Chest X-ray:
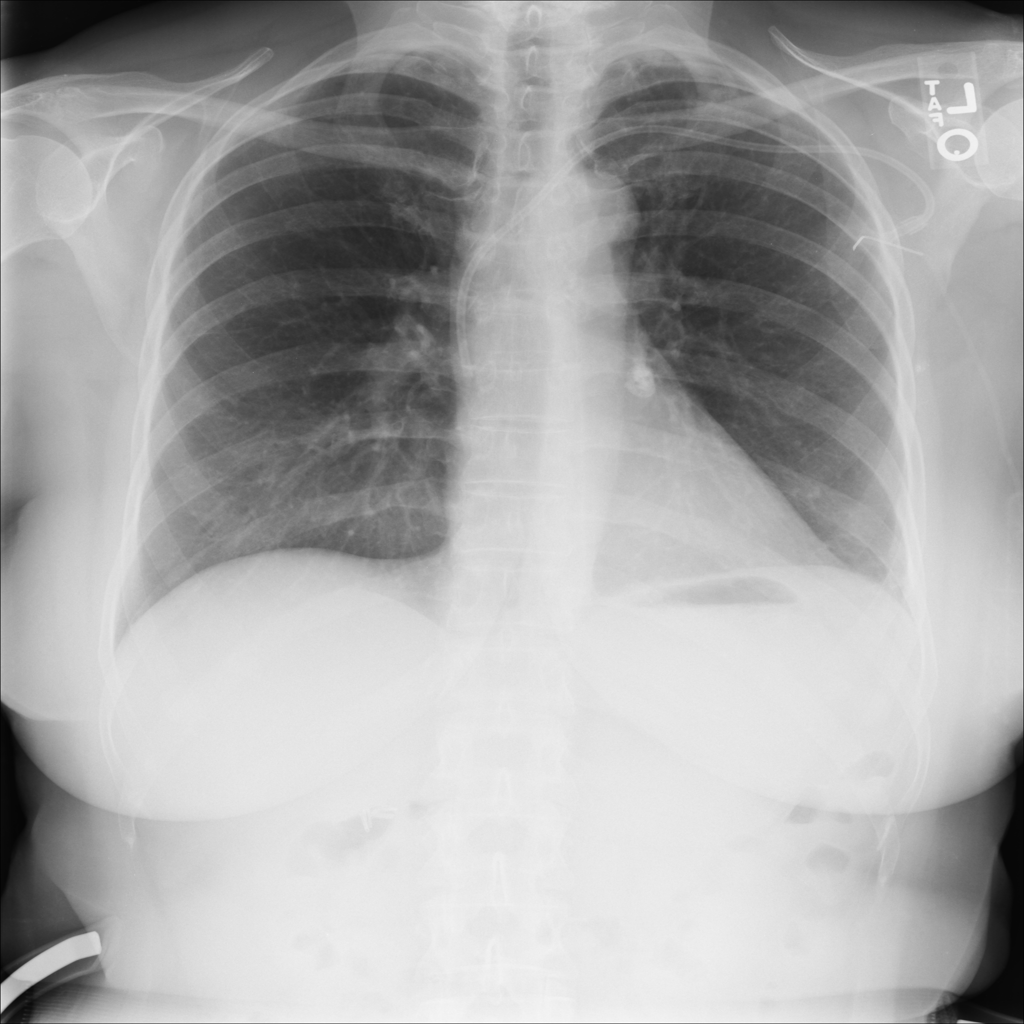
No abnormal finding: yes